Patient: sex M, age 47
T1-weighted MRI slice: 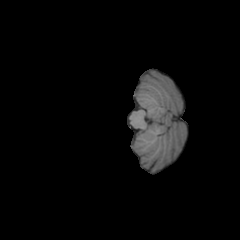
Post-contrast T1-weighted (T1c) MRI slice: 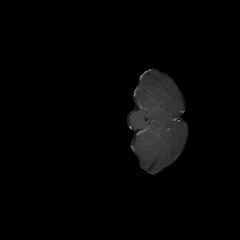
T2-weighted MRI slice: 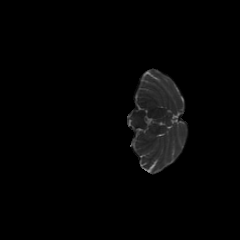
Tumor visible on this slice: no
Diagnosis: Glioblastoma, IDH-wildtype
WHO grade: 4